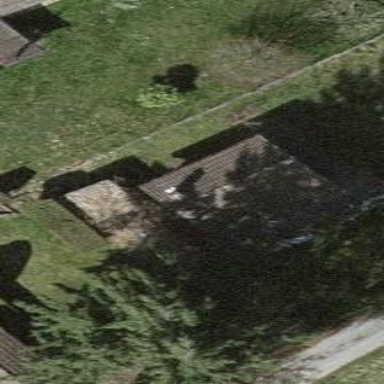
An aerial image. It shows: Detached building.